RGB frame:
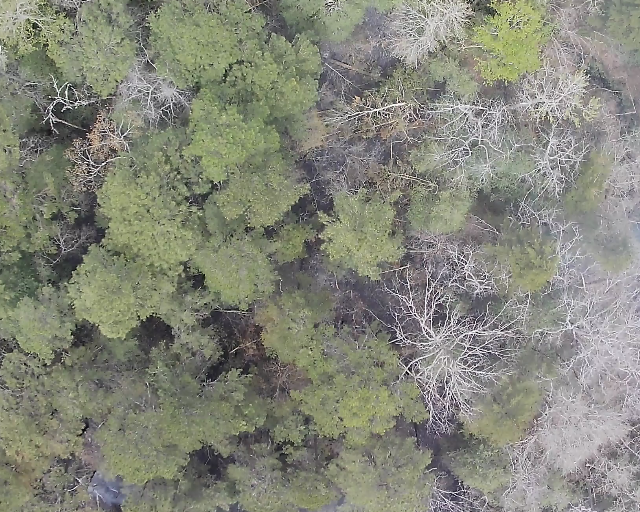
Thermal frame:
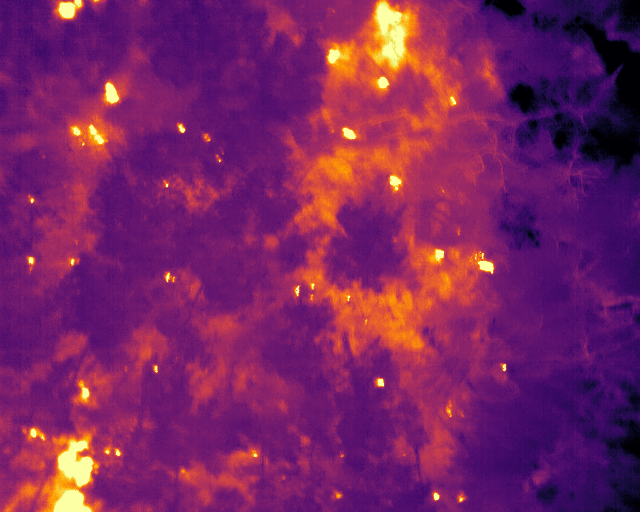
Captured: 2026-02-26 03:07:36
Pixels at or above 80 °C: 232 (fraction of frame: 0.000708)